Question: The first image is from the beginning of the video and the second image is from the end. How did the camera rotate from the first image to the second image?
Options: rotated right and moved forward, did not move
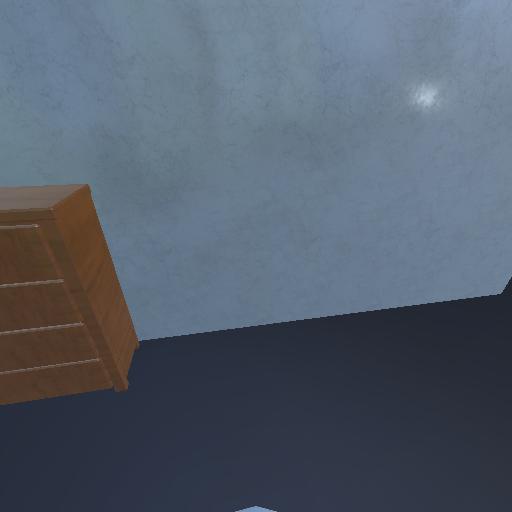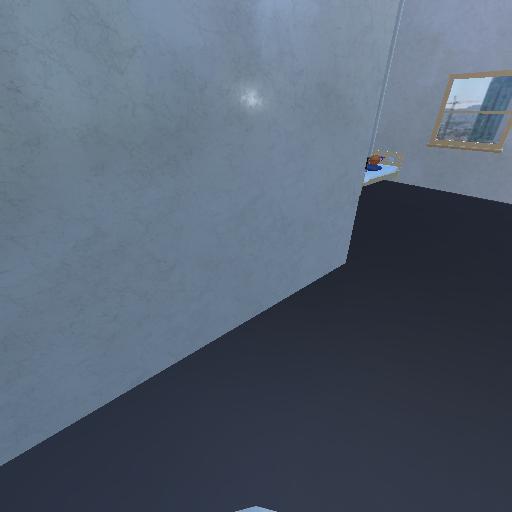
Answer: rotated right and moved forward